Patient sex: M
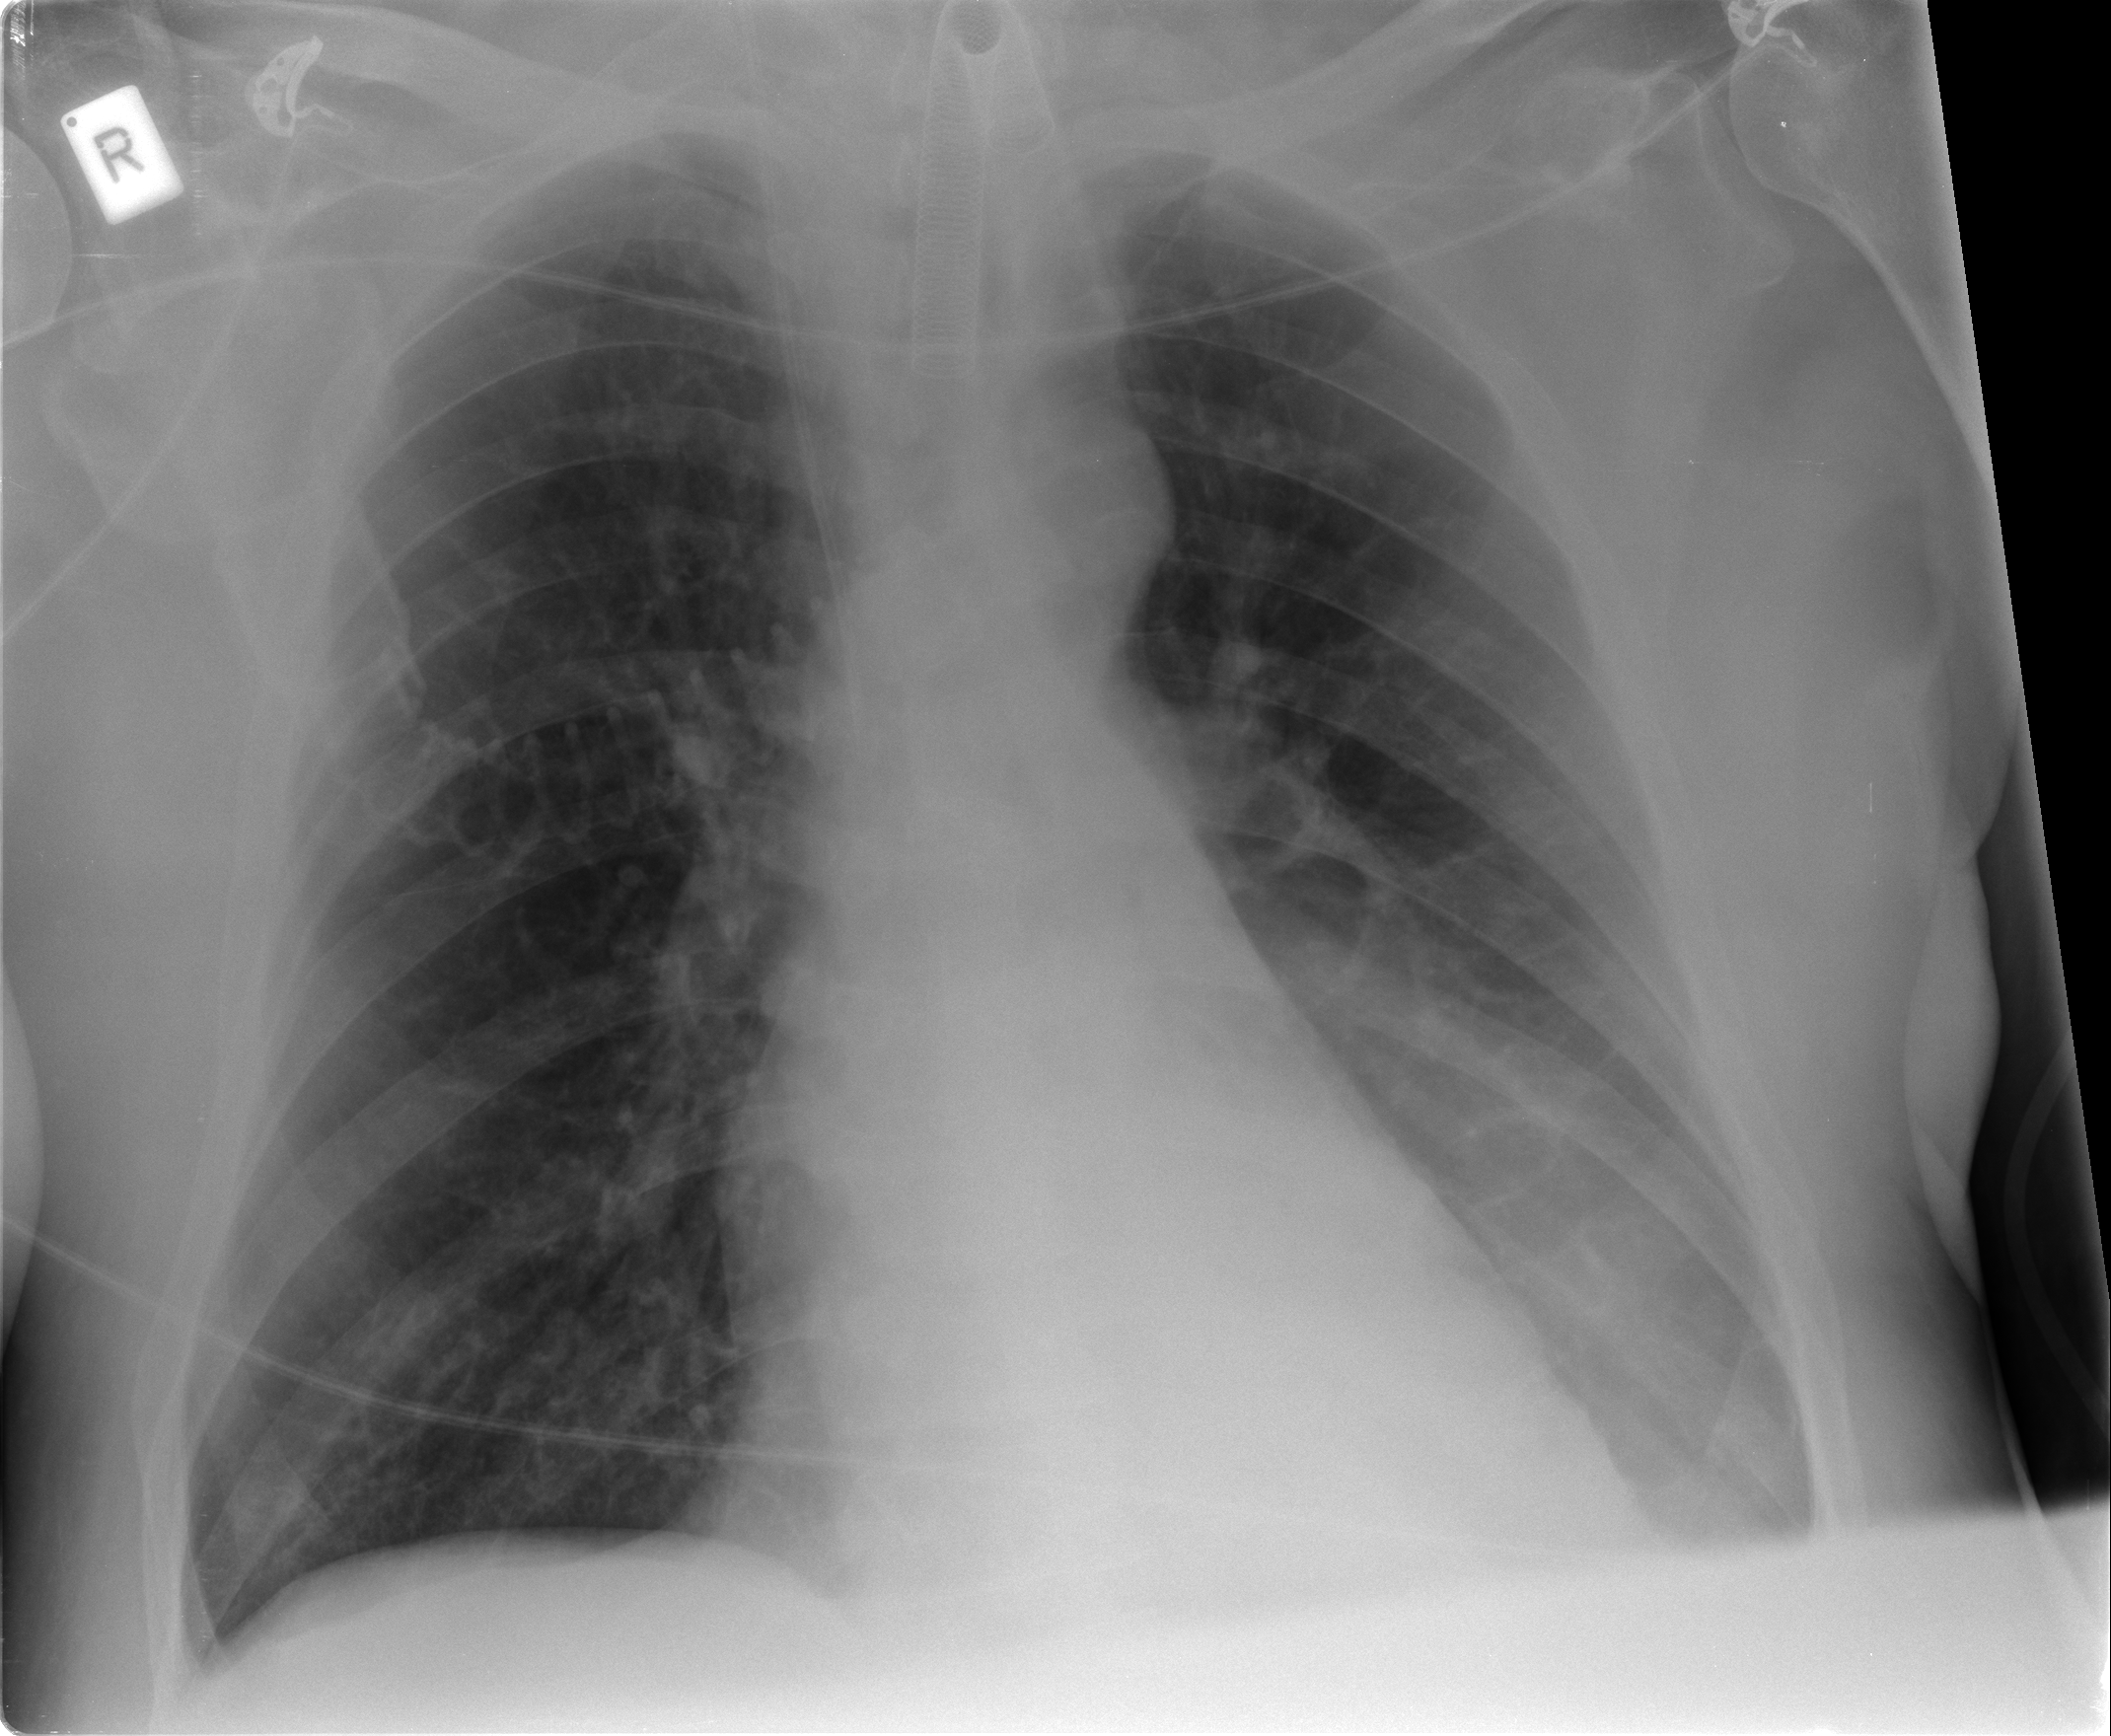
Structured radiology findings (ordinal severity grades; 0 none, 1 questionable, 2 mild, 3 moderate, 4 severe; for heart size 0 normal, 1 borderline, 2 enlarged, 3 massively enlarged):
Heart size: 2
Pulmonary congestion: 0
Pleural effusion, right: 2
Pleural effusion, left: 3
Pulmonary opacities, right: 0
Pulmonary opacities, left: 0
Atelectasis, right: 0
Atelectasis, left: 2